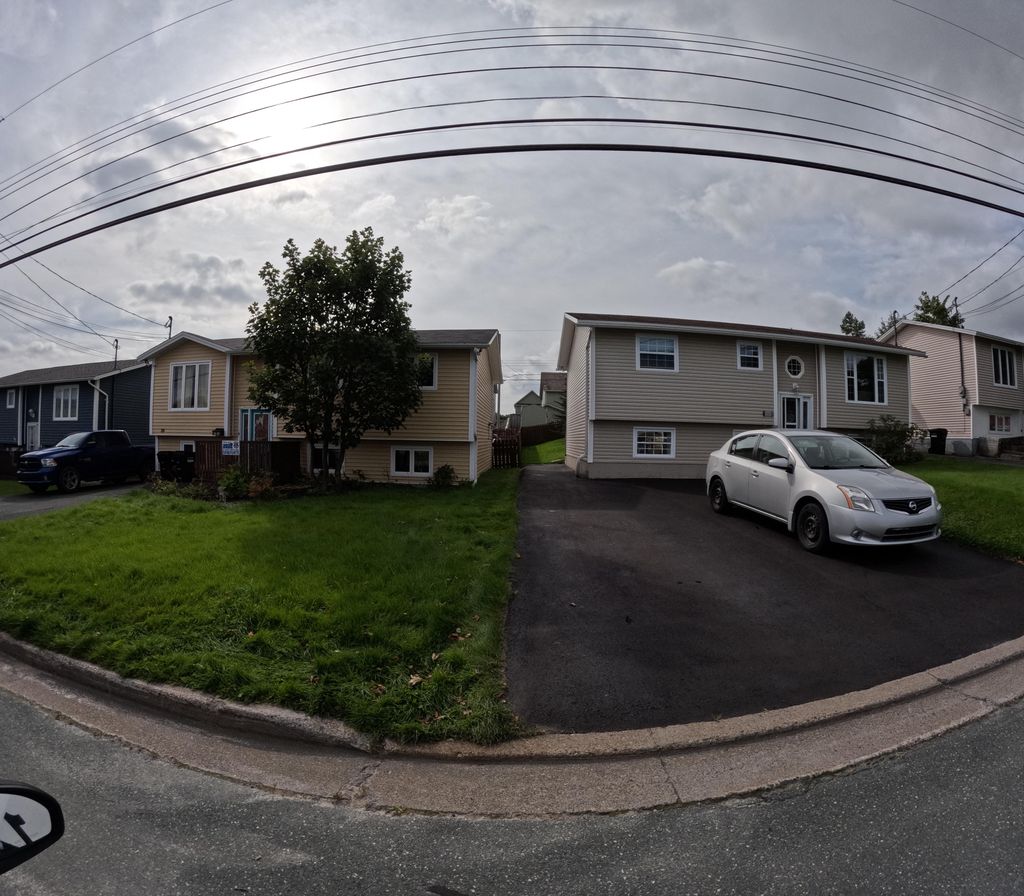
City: st_johns